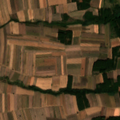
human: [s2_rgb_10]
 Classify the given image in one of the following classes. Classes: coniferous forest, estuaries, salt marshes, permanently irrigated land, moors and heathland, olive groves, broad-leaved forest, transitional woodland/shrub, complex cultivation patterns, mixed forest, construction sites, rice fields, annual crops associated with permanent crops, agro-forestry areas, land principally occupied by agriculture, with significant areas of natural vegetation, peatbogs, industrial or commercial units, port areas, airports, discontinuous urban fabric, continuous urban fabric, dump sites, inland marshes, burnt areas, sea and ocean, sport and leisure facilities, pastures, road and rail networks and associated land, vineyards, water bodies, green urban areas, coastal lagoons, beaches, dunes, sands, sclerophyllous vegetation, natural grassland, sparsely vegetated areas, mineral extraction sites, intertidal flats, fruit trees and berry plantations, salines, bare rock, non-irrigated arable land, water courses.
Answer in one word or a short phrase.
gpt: non-irrigated arable land, complex cultivation patterns, land principally occupied by agriculture, with significant areas of natural vegetation, broad-leaved forest